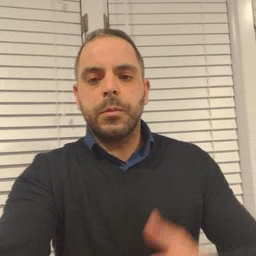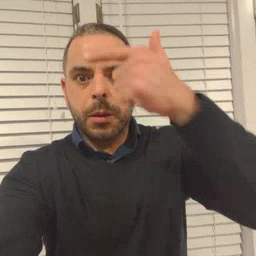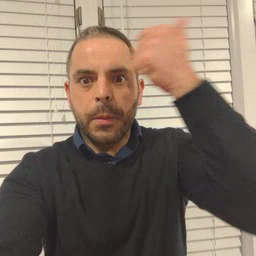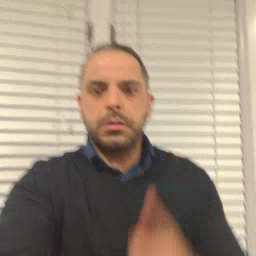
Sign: because